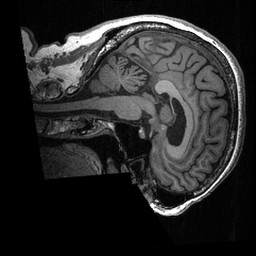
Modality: T1w
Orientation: sagittal
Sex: female
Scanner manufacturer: ge
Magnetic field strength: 3 T
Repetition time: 0.0064 s
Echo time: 0.00281 s